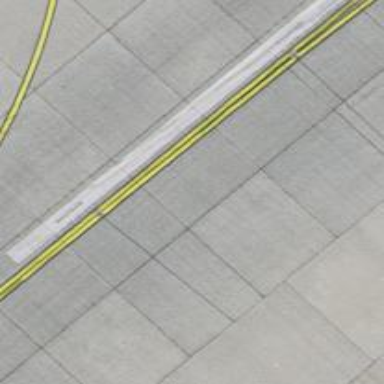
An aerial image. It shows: View of taxiway at the airport.